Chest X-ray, PA view. Patient: 66 years old, sex F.
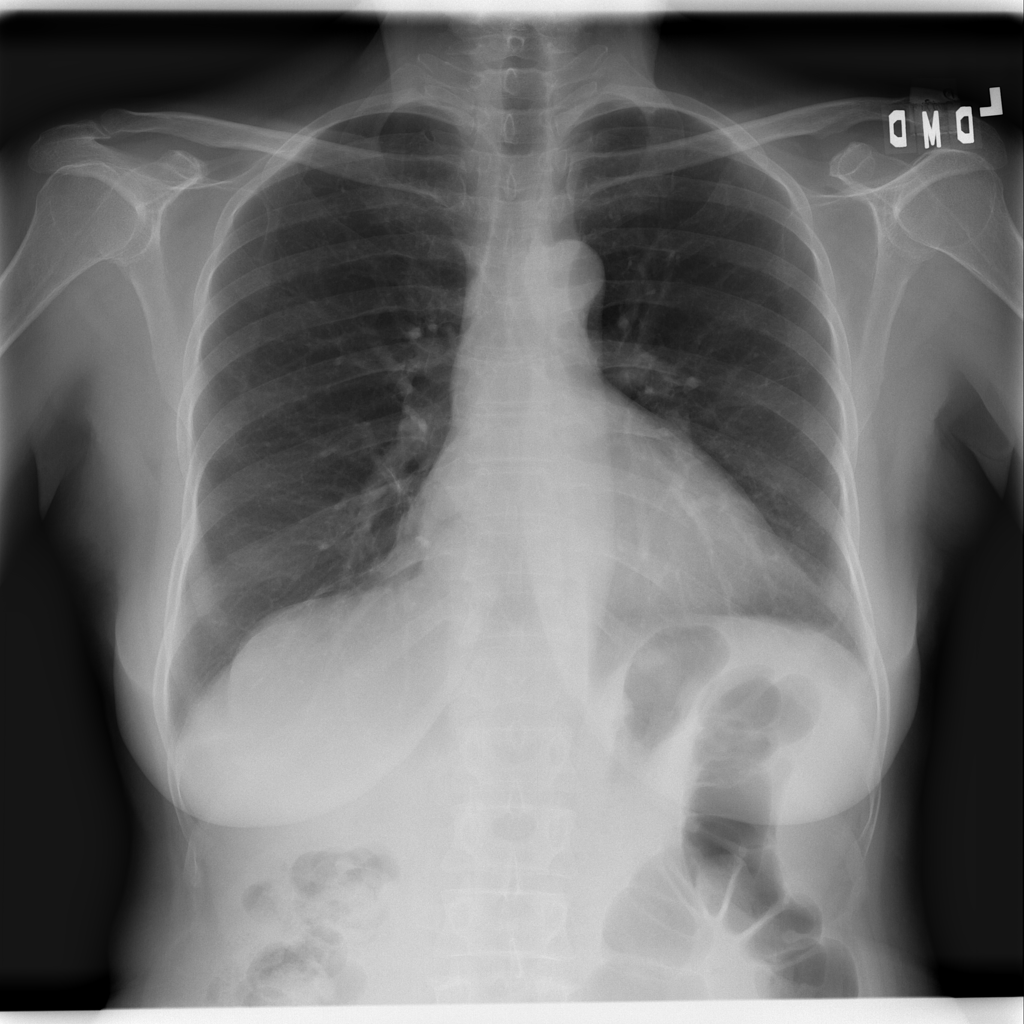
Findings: No Finding